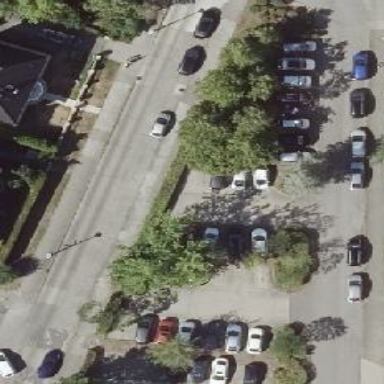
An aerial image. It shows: Parking aisle with concrete surface.